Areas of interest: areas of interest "Commercial service"
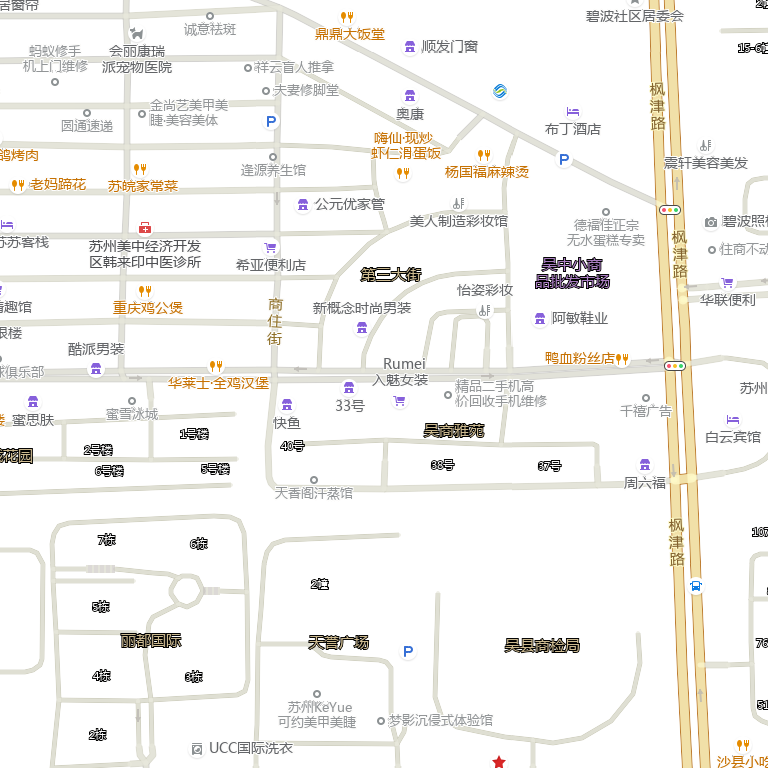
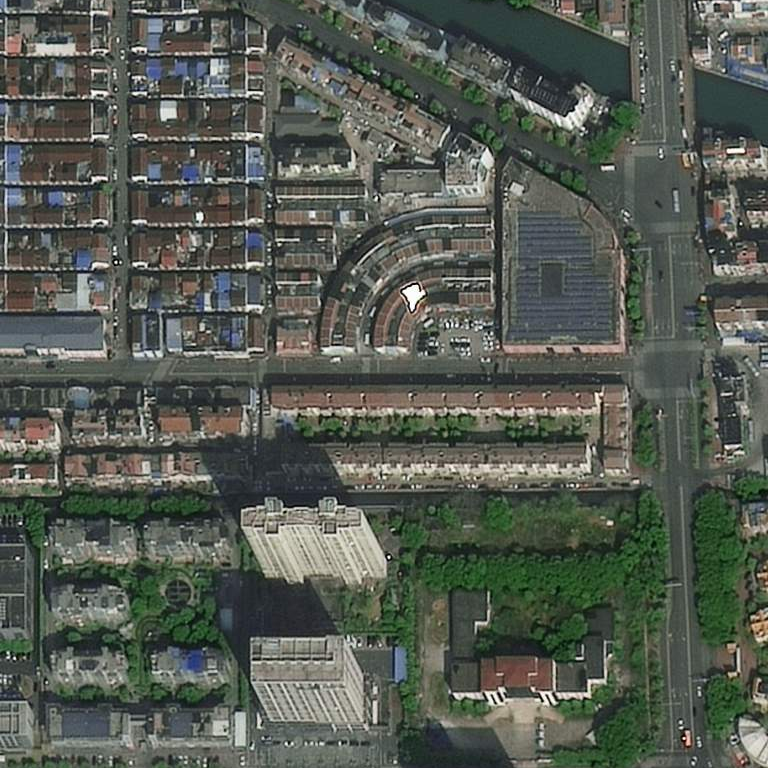